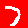
Digit: 7